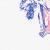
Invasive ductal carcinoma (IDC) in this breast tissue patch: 0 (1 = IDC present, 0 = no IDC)